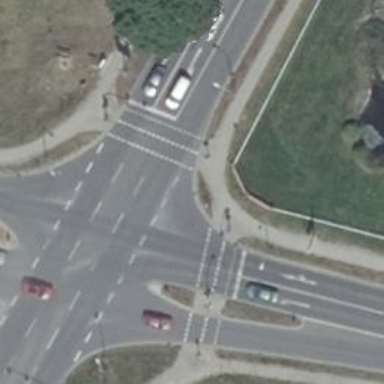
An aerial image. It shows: Asphalt path with cycleway in the opposite direction.